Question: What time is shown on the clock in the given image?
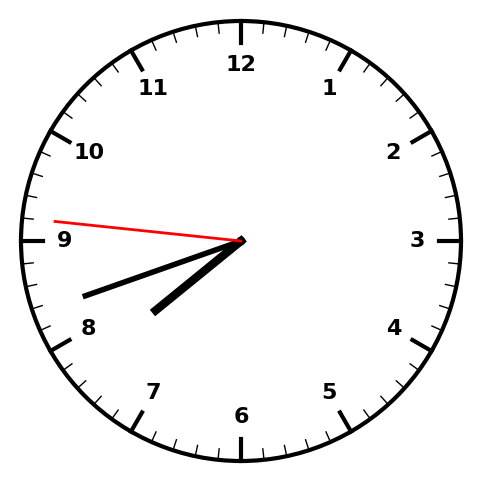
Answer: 07:41:46